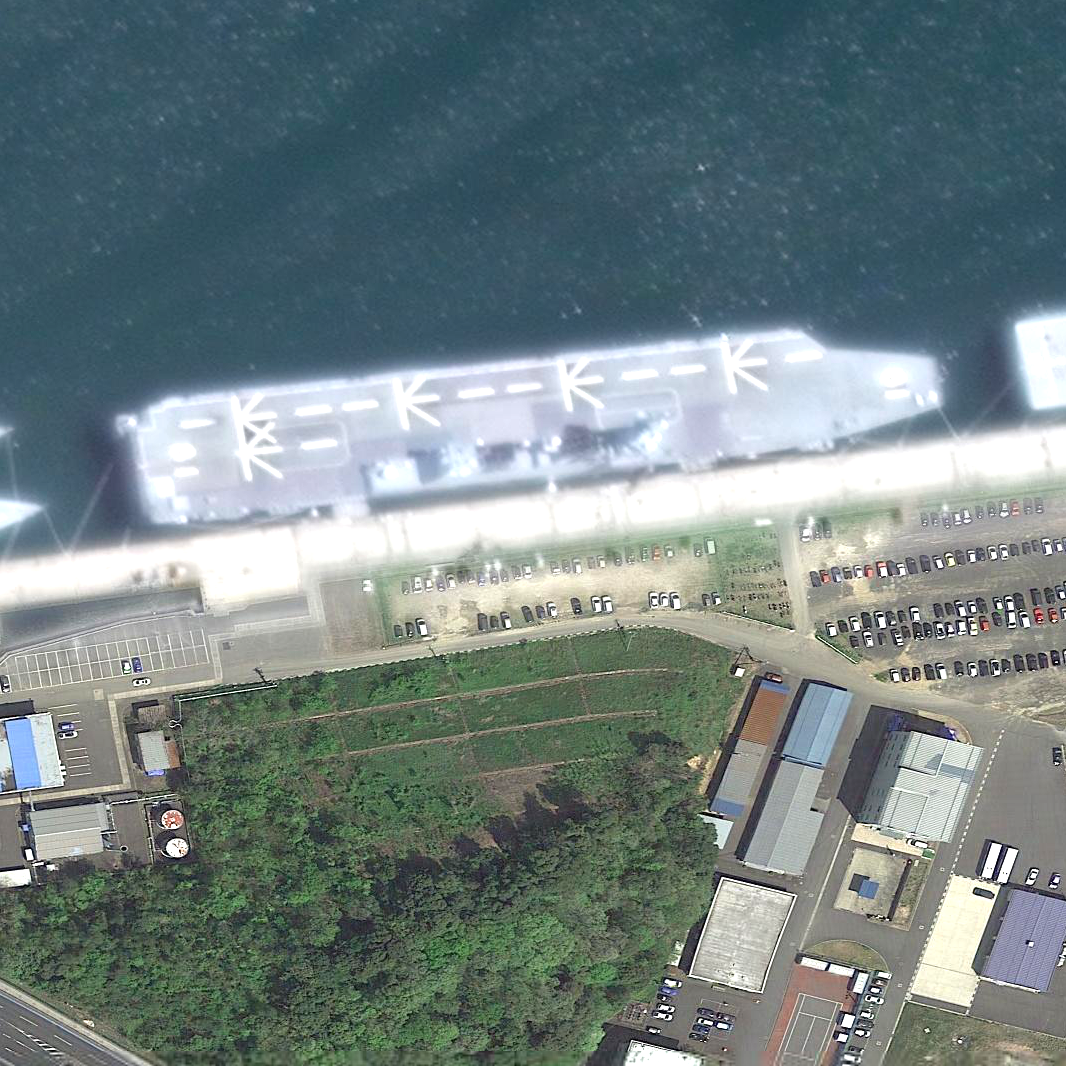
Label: assault